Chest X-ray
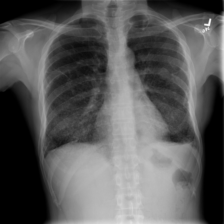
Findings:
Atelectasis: negative
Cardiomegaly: negative
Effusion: negative
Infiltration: negative
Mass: negative
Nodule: negative
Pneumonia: negative
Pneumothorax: positive
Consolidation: negative
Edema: negative
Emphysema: negative
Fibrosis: negative
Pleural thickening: negative
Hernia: negative